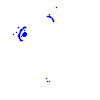
Particle: pion